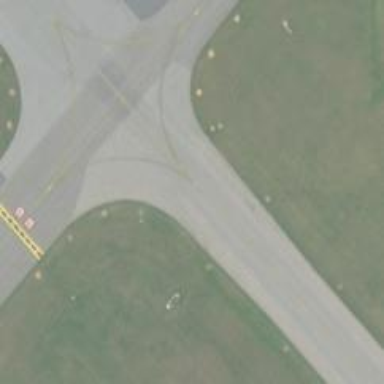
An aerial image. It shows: View of taxiway at the airport.